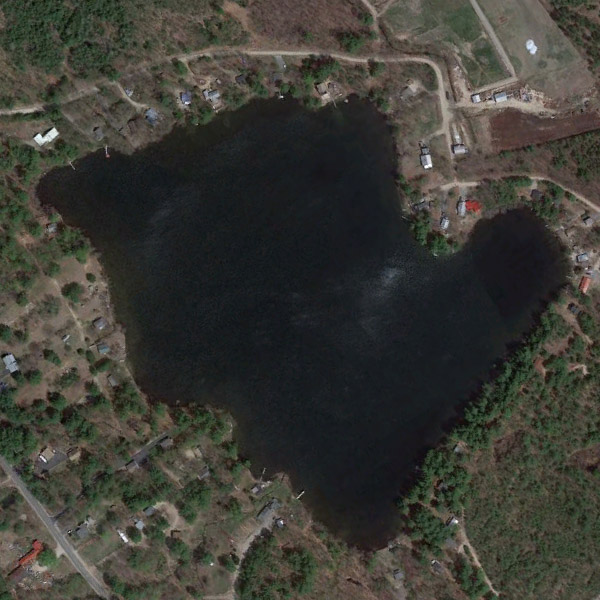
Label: Pond